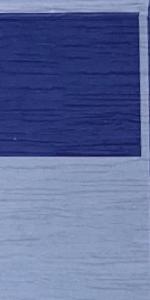
Label: Empty